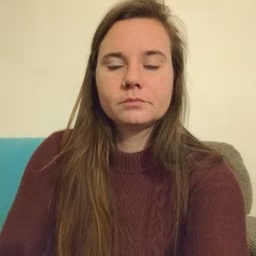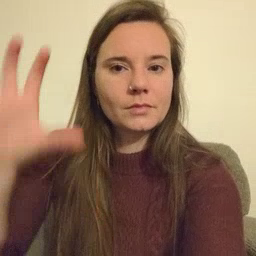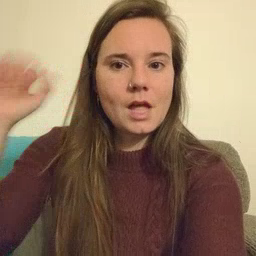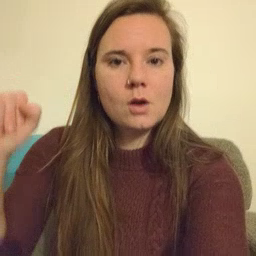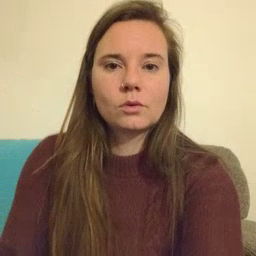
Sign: loud